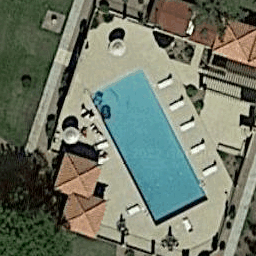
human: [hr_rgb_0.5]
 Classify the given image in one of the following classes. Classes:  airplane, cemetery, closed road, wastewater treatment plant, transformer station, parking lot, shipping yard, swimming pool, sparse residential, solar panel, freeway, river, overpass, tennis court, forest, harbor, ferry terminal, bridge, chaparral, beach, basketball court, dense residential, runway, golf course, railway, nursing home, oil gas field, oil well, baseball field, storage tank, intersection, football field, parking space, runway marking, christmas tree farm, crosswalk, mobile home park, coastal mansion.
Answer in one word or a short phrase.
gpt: swimming pool